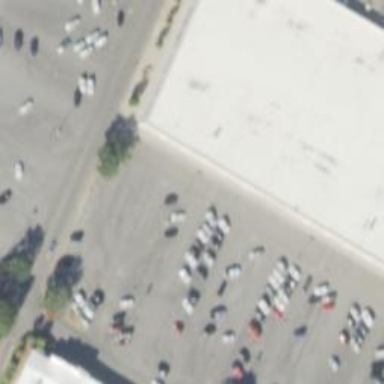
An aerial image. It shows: Parking space is available.